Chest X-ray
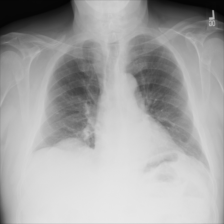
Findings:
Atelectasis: negative
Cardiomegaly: negative
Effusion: negative
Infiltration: negative
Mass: negative
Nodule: negative
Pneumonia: negative
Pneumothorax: negative
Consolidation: negative
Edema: negative
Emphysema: negative
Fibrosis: negative
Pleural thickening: negative
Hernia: negative